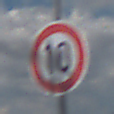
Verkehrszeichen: Geschwindigkeit10
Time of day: Midday
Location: Outdoor (Nature)
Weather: PartlyCloudy
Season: NotSpecified
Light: Natural